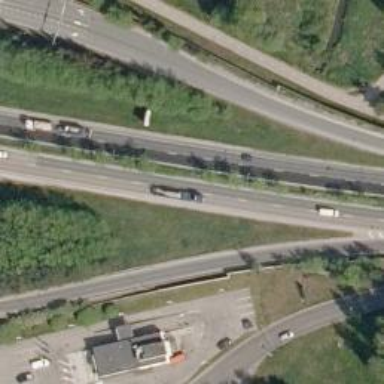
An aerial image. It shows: Asphalt trunk highway.